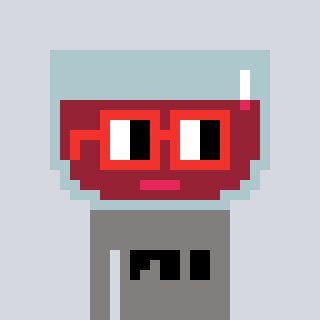
a pixel art character with square red glasses, a wine-shaped head and a bluegrey-colored body on a cool background